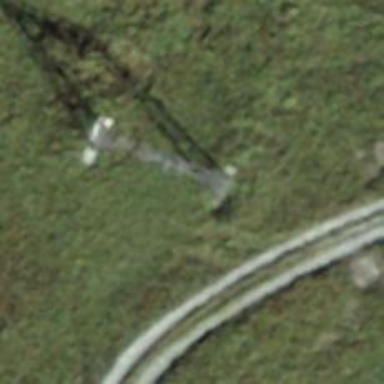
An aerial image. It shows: Pylon for aerialway.